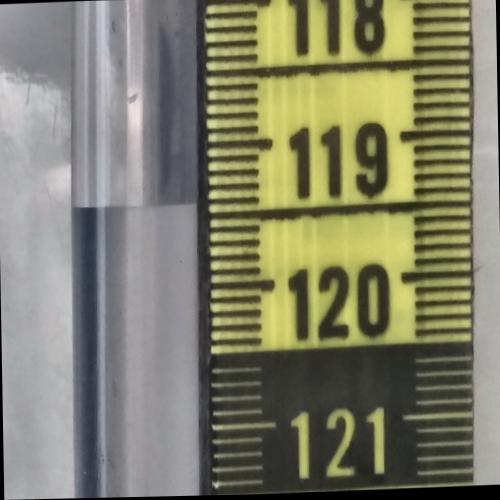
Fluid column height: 119.4 cm